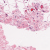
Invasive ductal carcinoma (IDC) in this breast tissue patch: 0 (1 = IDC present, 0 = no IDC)